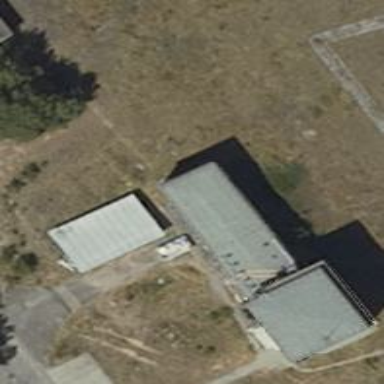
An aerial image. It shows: Building that serves as signal box for the railway.